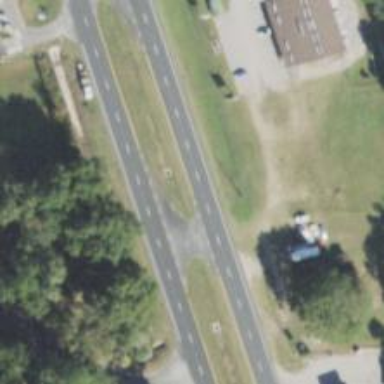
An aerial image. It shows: Primary link road with asphalt surface.